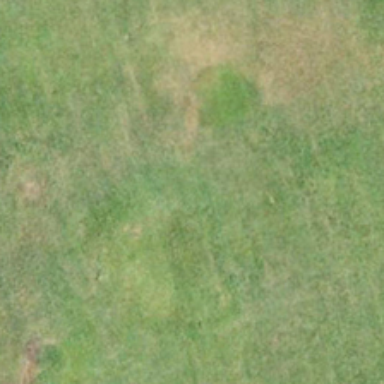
It is a piece of light green meadow .